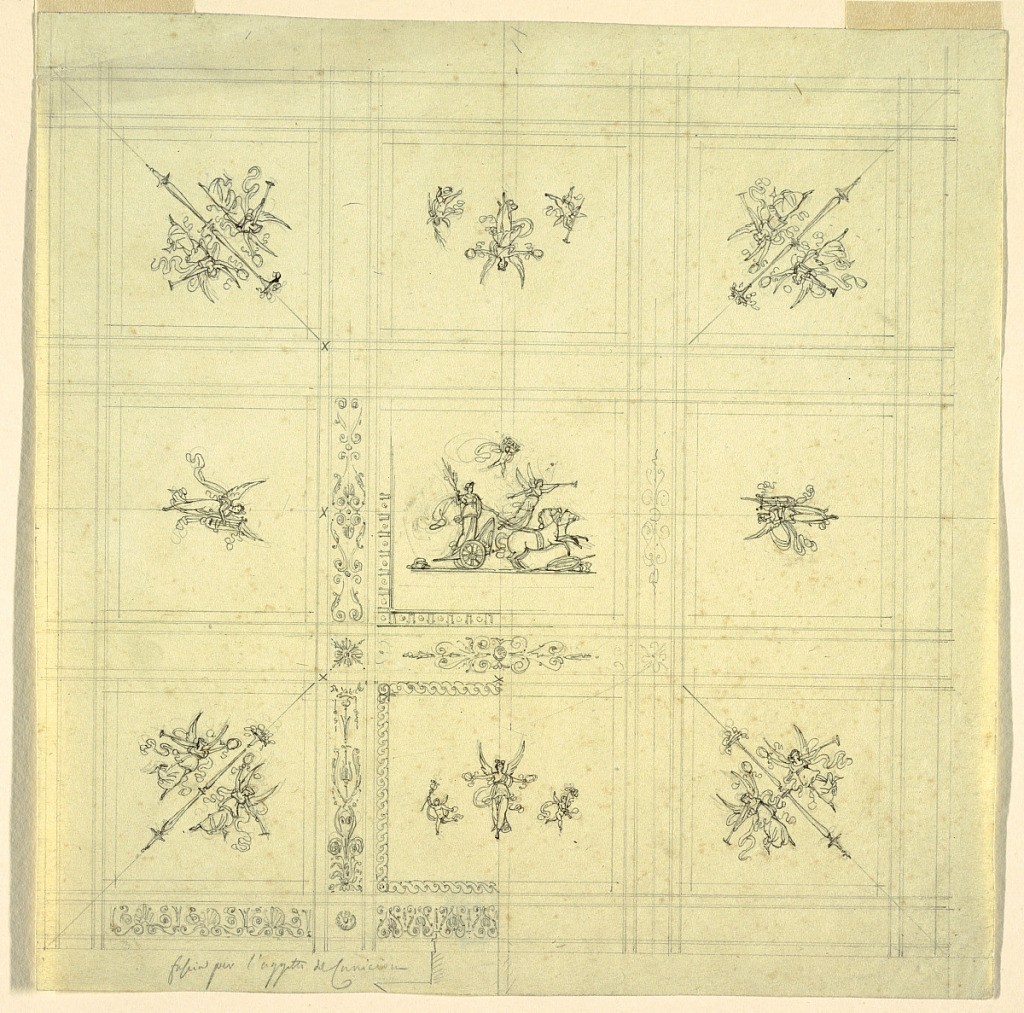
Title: Ceiling Decoration, Victory in a Chariot, Palazzo Quirinale, Rome
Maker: Felice Giani, Italian, 1758–1823
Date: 1812
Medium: Pen and dark gray ink, brush and brown wash over black chalk on light greenish-beige wove paper
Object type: Drawing
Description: Ceiling divided into nine rectangular and square compartments by moldings and decorative bands in black chalk. In central panel, Peace stands within horse-drawn chariot, holding branch, while Victory/Fame flies between chariot and horses, and blows trumpet; putto flies above, holding tablet inscribed PAX. In four corner panels, Fames with trumpets flanked by candelabra. In remaining panels, dancing Fames with lyres and holding garlands with putti. At lower left in black chalk, section of molding.